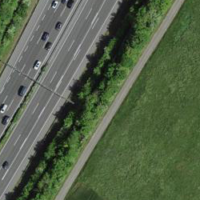
EUNIS habitat code: 57
Species observed at this site:
Anacamptis pyramidalis
Menyanthes trifoliata
Milvus migrans